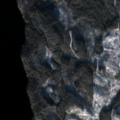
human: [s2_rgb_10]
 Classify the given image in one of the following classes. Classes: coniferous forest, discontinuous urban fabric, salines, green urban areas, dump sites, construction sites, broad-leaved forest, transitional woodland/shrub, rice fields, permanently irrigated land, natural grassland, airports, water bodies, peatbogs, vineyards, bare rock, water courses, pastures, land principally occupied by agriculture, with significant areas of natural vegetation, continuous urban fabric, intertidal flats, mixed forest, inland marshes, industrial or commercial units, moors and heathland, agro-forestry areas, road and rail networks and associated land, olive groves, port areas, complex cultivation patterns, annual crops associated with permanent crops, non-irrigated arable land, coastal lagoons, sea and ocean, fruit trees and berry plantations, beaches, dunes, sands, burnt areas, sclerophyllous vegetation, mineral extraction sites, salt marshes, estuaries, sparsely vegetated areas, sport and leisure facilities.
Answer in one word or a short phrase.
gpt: coniferous forest, mixed forest, transitional woodland/shrub, water bodies